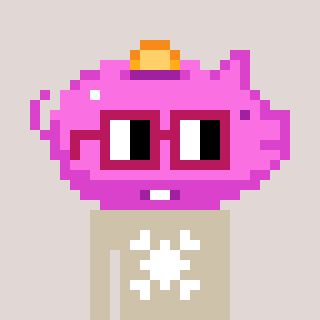
a pixel art character with square dark red glasses, a piggybank-shaped head and a bege-colored body on a warm background